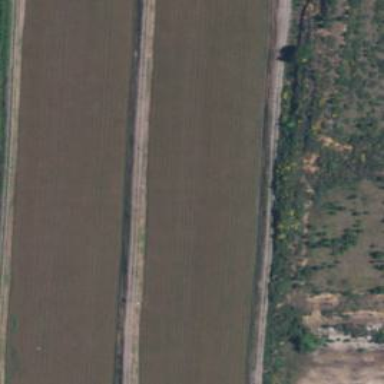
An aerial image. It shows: Farmland with cranberries as the main crop.